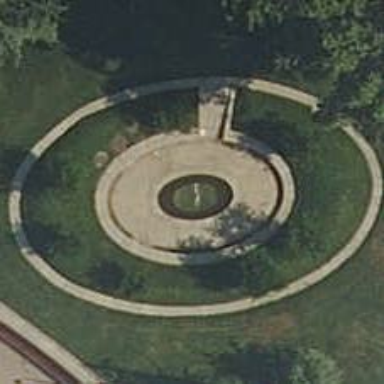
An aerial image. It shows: Fountain.